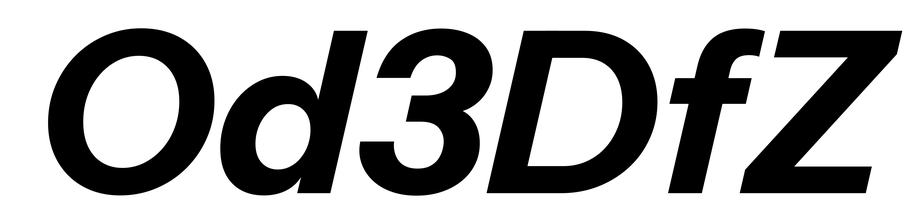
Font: InstrumentSans-Italic_Bold_Italic